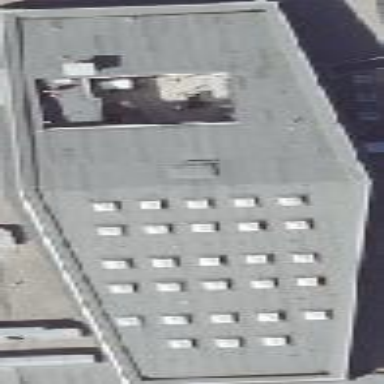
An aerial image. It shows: Commercial building.